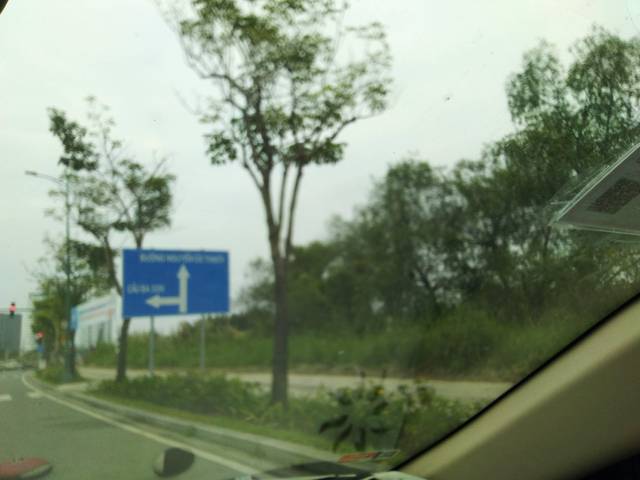
Region: Vietnam
Coordinates: 10.775, 106.717